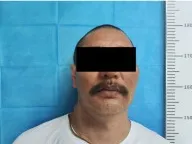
Postoperative clinical and imaging findings. (C-F) Postoperative clinical images of the patient.
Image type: medical_photograph (other_medical_photograph)